Interaction volume radius: 5 \u00c5
Interaction volume height: 40 \u00c5
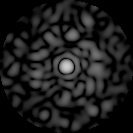
Disorder parameter: 0.8379